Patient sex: F
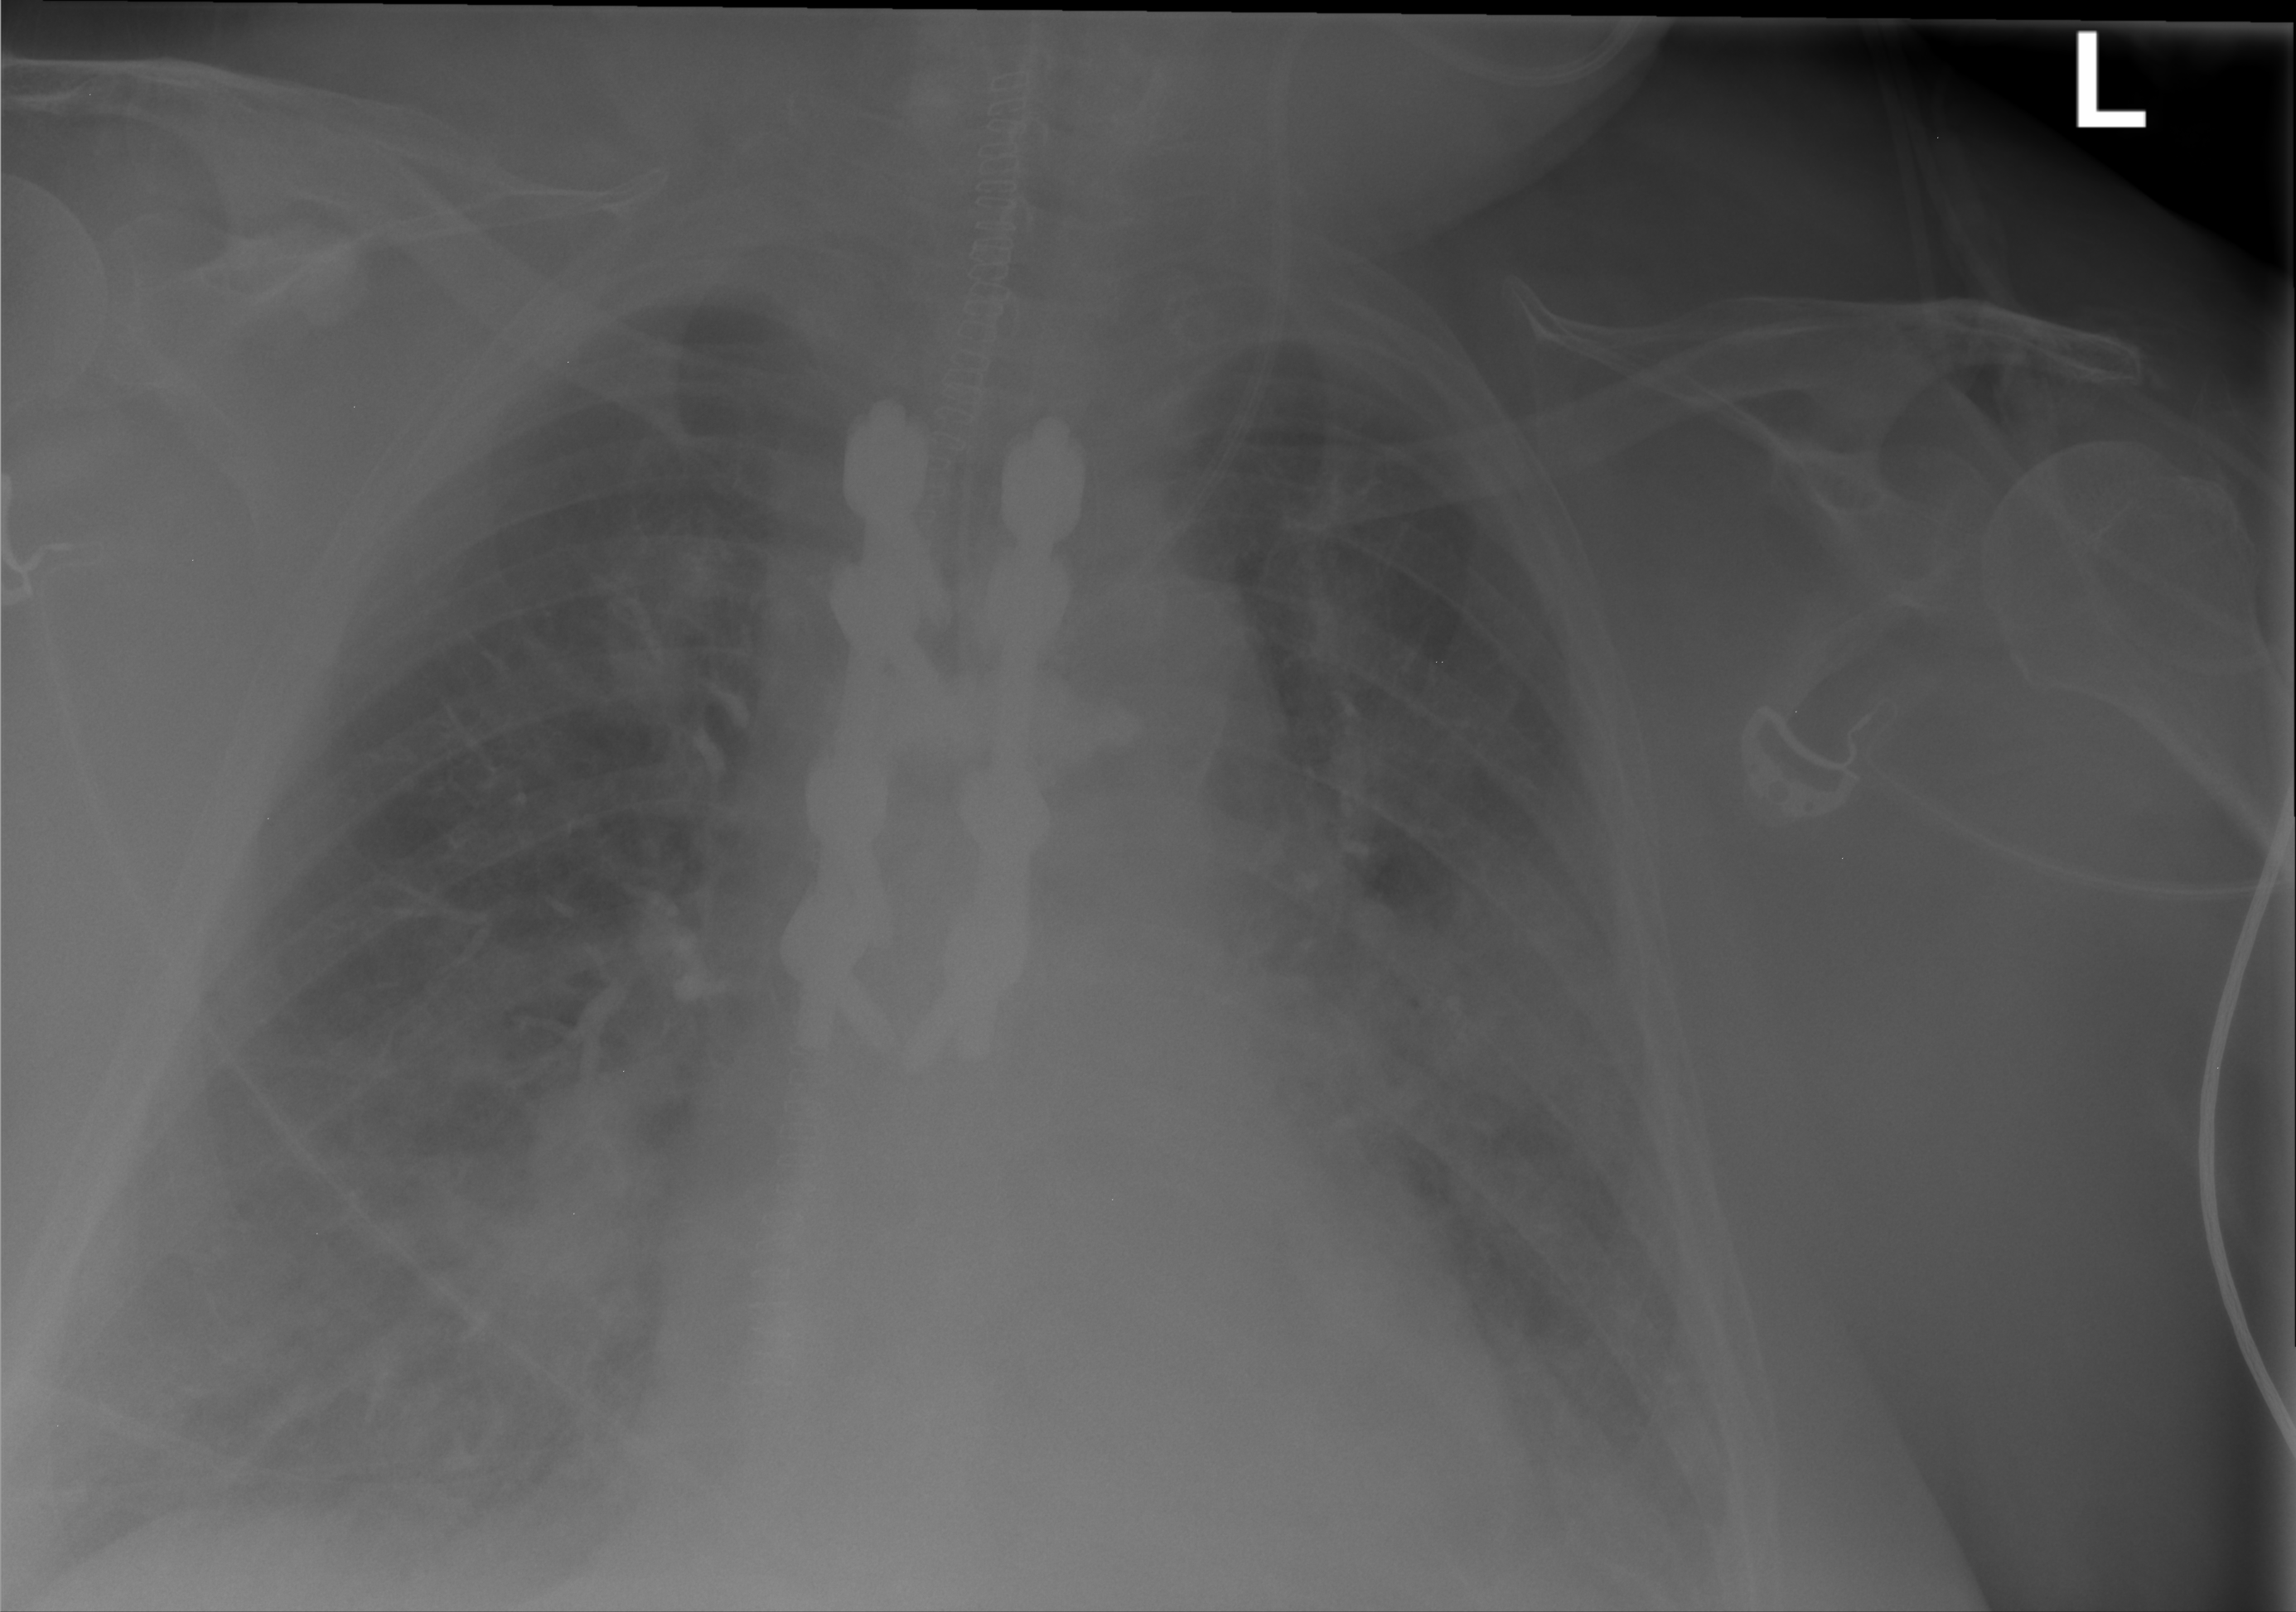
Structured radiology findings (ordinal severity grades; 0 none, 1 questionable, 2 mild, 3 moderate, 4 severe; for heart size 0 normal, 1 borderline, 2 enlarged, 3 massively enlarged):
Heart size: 0
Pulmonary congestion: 0
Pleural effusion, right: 2
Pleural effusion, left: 2
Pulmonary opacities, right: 1
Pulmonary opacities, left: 1
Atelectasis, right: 2
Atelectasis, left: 2